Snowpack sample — Loveland Pass, Silver Plume, Colorado, USA (12/14/25, 10:50 AM MST)
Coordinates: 39.664, -105.882
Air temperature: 36 °F
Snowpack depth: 67 cm
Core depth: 10 cm
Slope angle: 6°, slope face: 326°
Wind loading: low
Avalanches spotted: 0
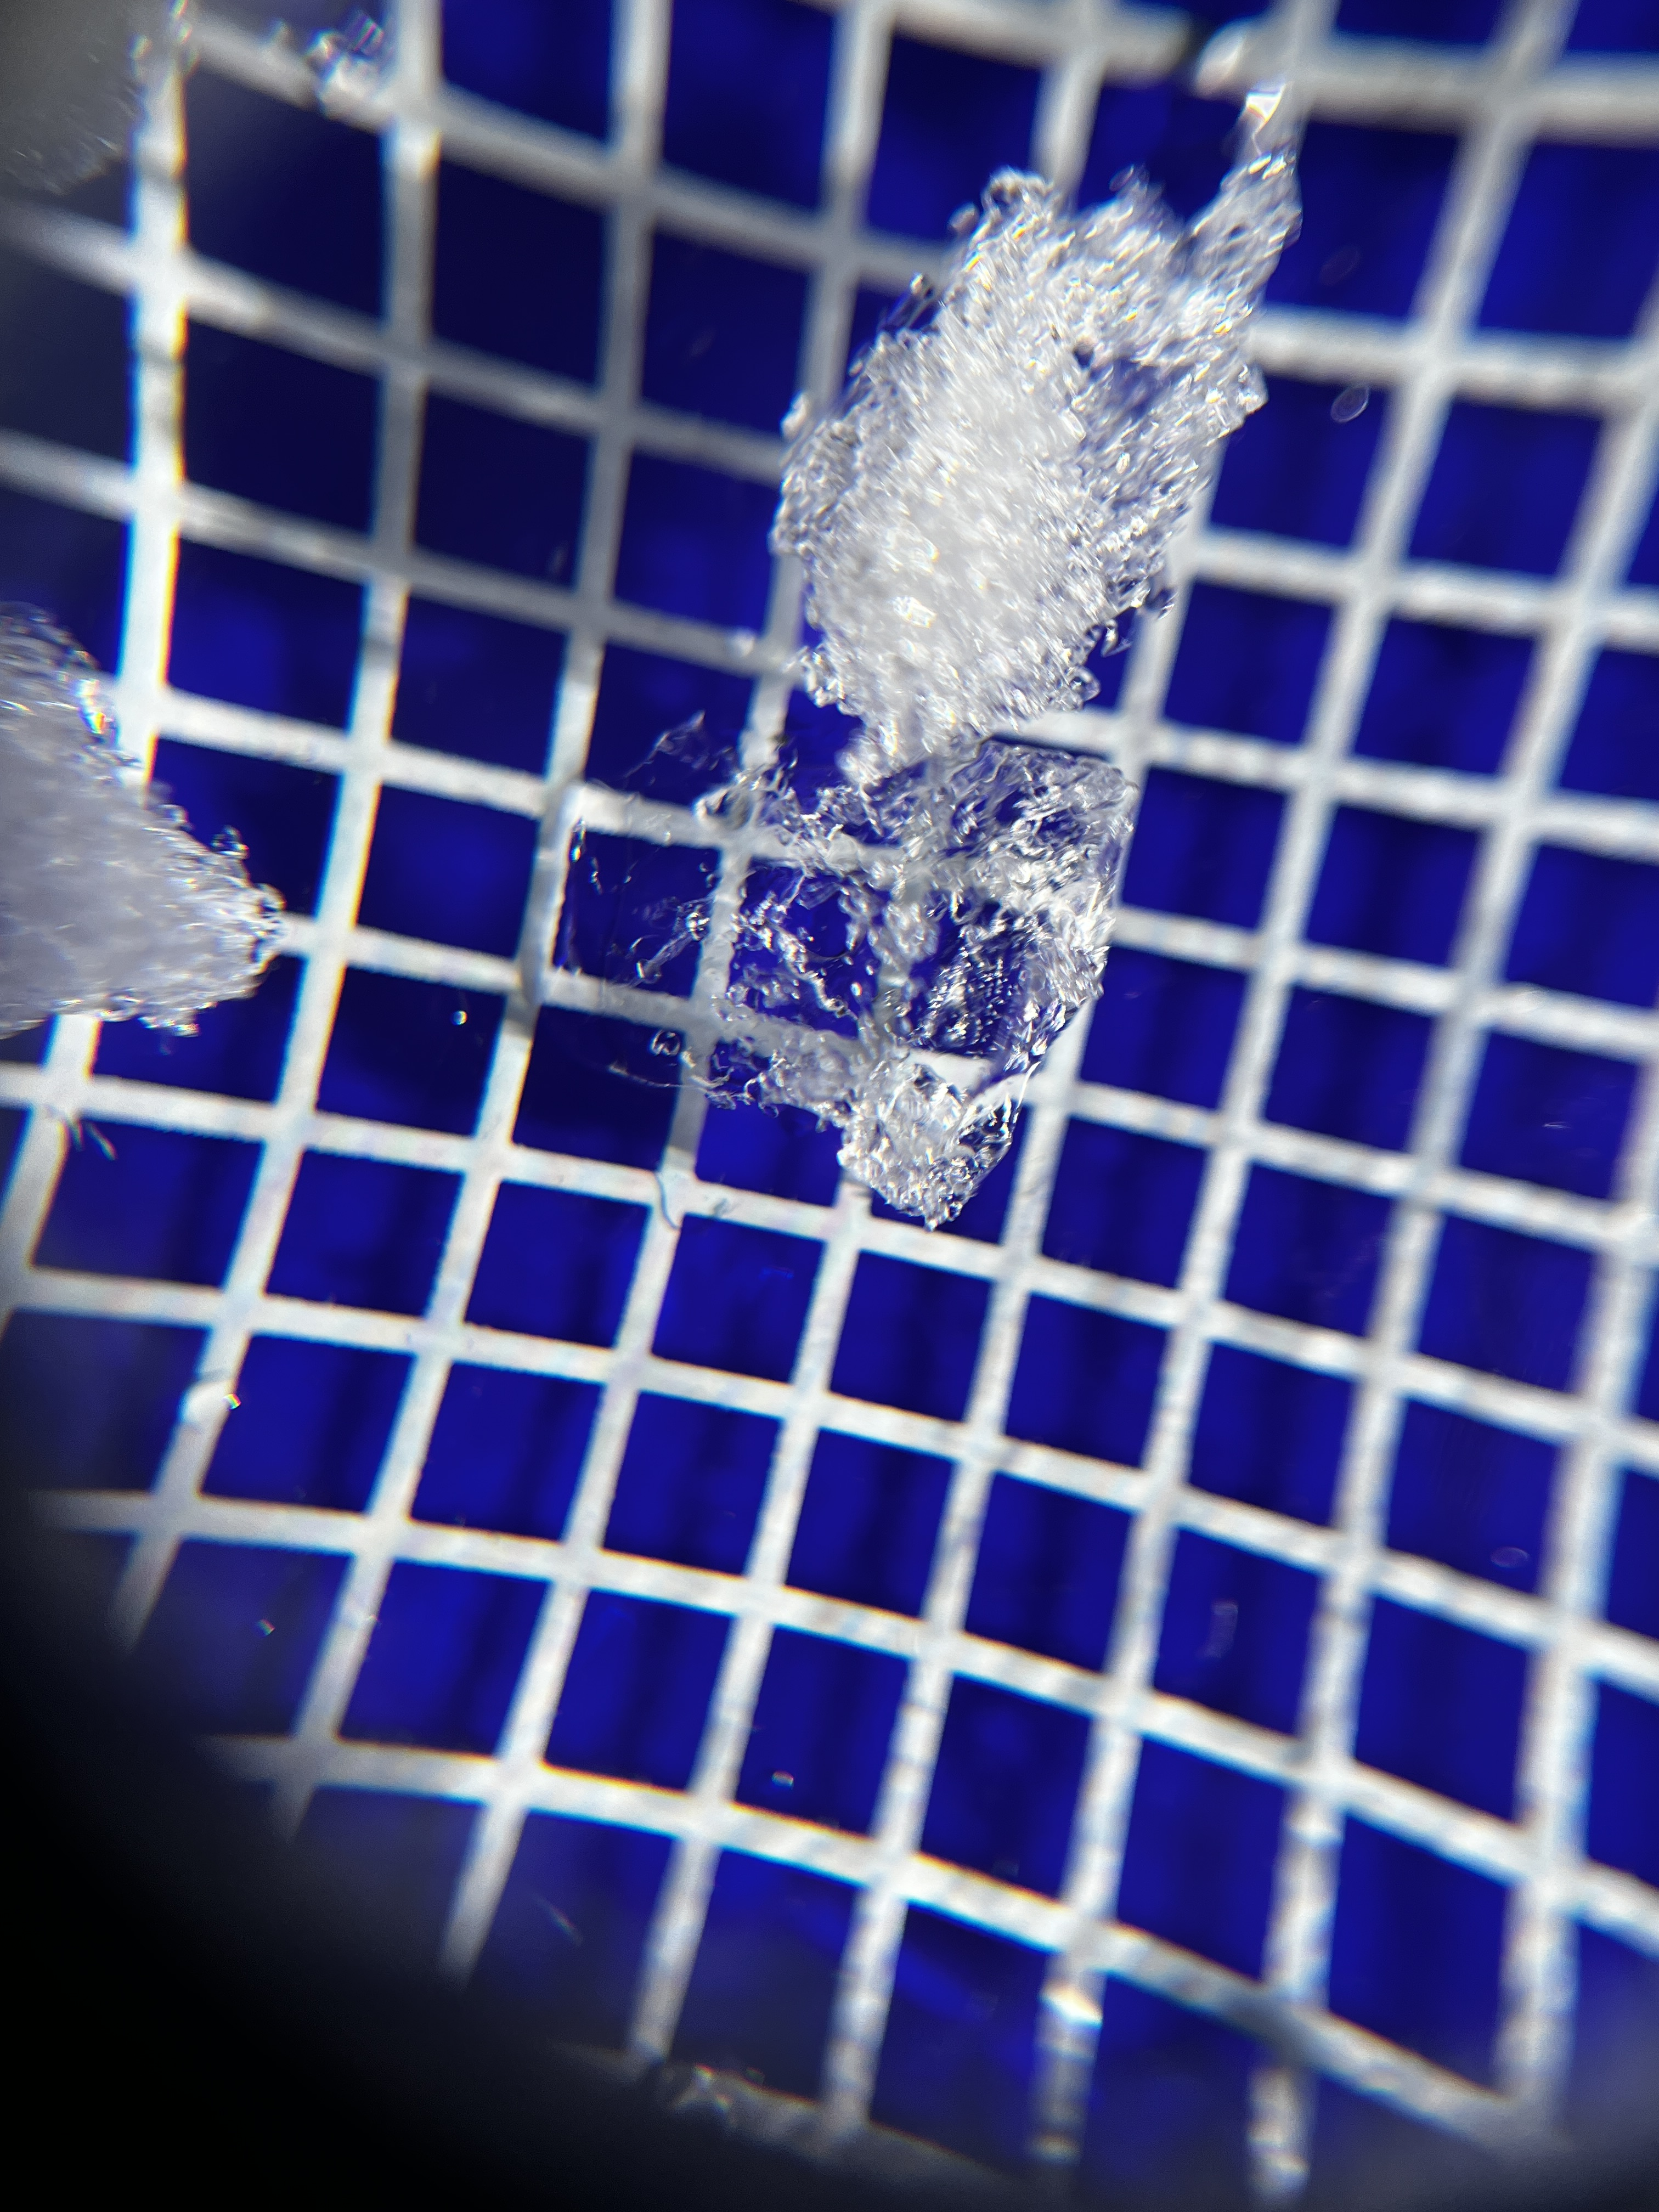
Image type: magnified_profile
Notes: No avalanches spotted, very late start to the season with minimal snowpack